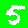
Digit: 5